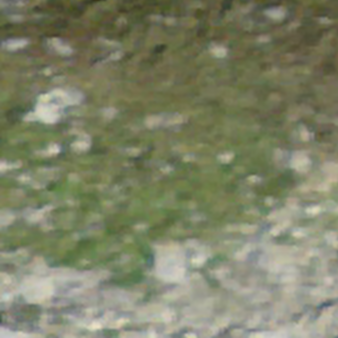
Label: other